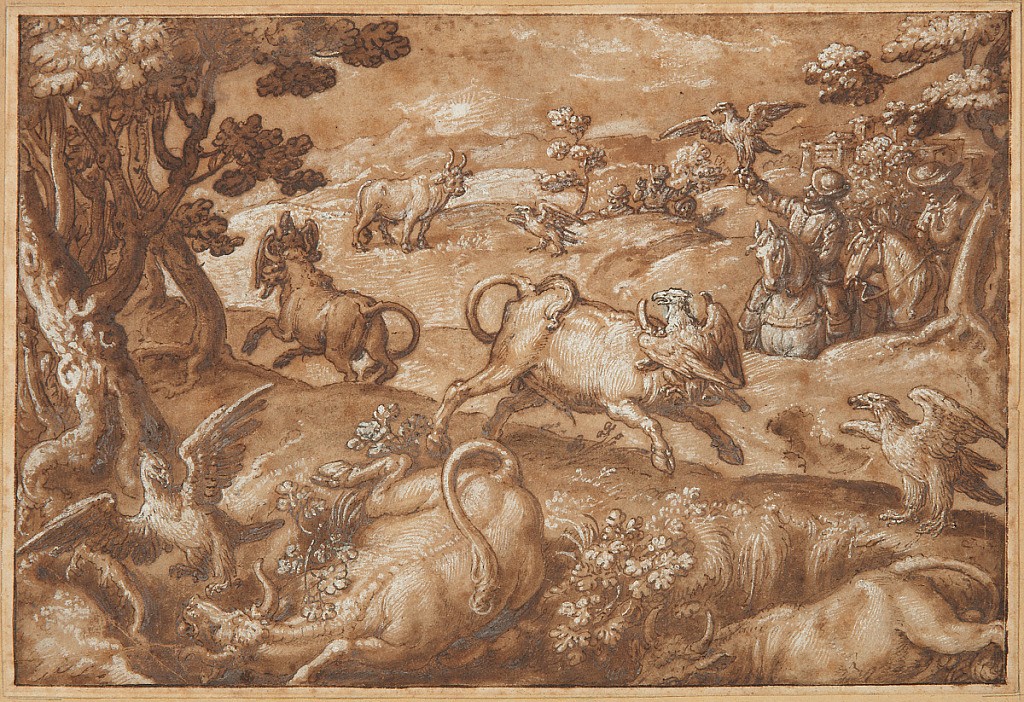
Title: Men Hunting Bulls with Eagles
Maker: Jan van der Straet, called Stradanus, Flemish, 1523–1605
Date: ca. 1600
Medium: Pen and brown ink, brush and brown wash, white heightening on buff laid paper
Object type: Drawing
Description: In a landscape of rolling terrain, men use birds to hunt wild bulls. Trees frame the composition at left and right, and the hunters appear on horseback in the background at right. Two bulls have fallen in the foreground, while others gallop through the center of the image. The birds—traditionally identified as falcons, although possibly eagles—alight on the heads of their prey, likely blinding them. This hunting method is probably described in an as yet unidentified ancient text.